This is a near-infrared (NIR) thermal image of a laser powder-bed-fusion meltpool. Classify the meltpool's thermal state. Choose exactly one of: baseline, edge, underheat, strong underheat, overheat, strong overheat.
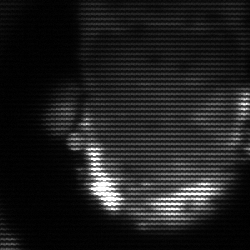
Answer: baseline